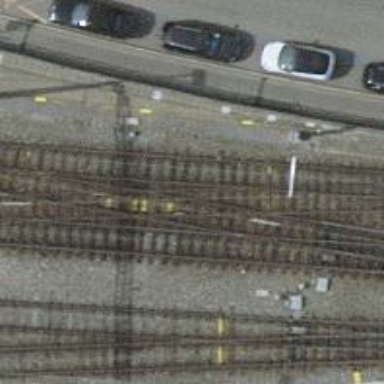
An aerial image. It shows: Siding railway track with electrified contact line.